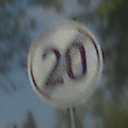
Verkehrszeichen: EndeGeschwindigkeit20
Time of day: MorningAfternoon
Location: Outdoor (Nature)
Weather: PartlyCloudy
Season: NotSpecified
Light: Natural